Question: I was looking at the memory usage in android studio and noticed that every time I launch my app, the memory increases by a few MB. I've never got a OutOfMemory exception crash report from any of my supported devices. I'm not familiar with a lot of the tools included in the android sdk so I'm not sure if this signifies a memory leak or not.
In the android studio memory monitor, this is what the graph looks like after 3 launches:

As you can see, the memory increases a few MB each launch.
Does this mean I have a memory leak?
If so what steps can I take to find the source of the memory leaks?
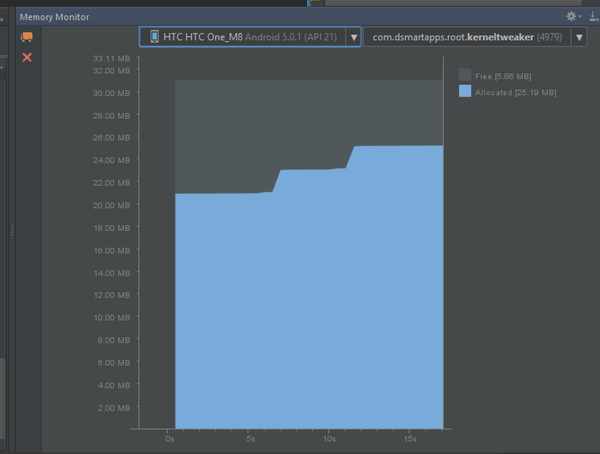
Answer: To make sure your app doesn't have memory leaks you need to do two things:
1. Make a heap dump.
2. Analyze it with some memory analyzer.
The way to obtain a heap dump is described in the <URL>.
Once you have your dump, you can load it into the memory analyzer tool (I prefer 'YourKit', but you can pick up any analyzer you like) and look for leaked objects (the steps to do it can be found in the documentation of chosen memory analyzer).
Simple 'YourKit' workflow: start the analyzer, open the heap dump via + . You'll see the screen similar to attached below:

Click the 'Inspections' button on the left side and then + (or 'Run All' button). The inspection you're interested in is 'Objects retained by inner class back references' contained within 'Possible leaks' group. Here I have only 'String' objects, which can be considered normal. Any time you see here some of your own classes, you have a memory leak. You can click on your objects (if you have them listed here) to see which references it has and who references it to understand what's the leak source.